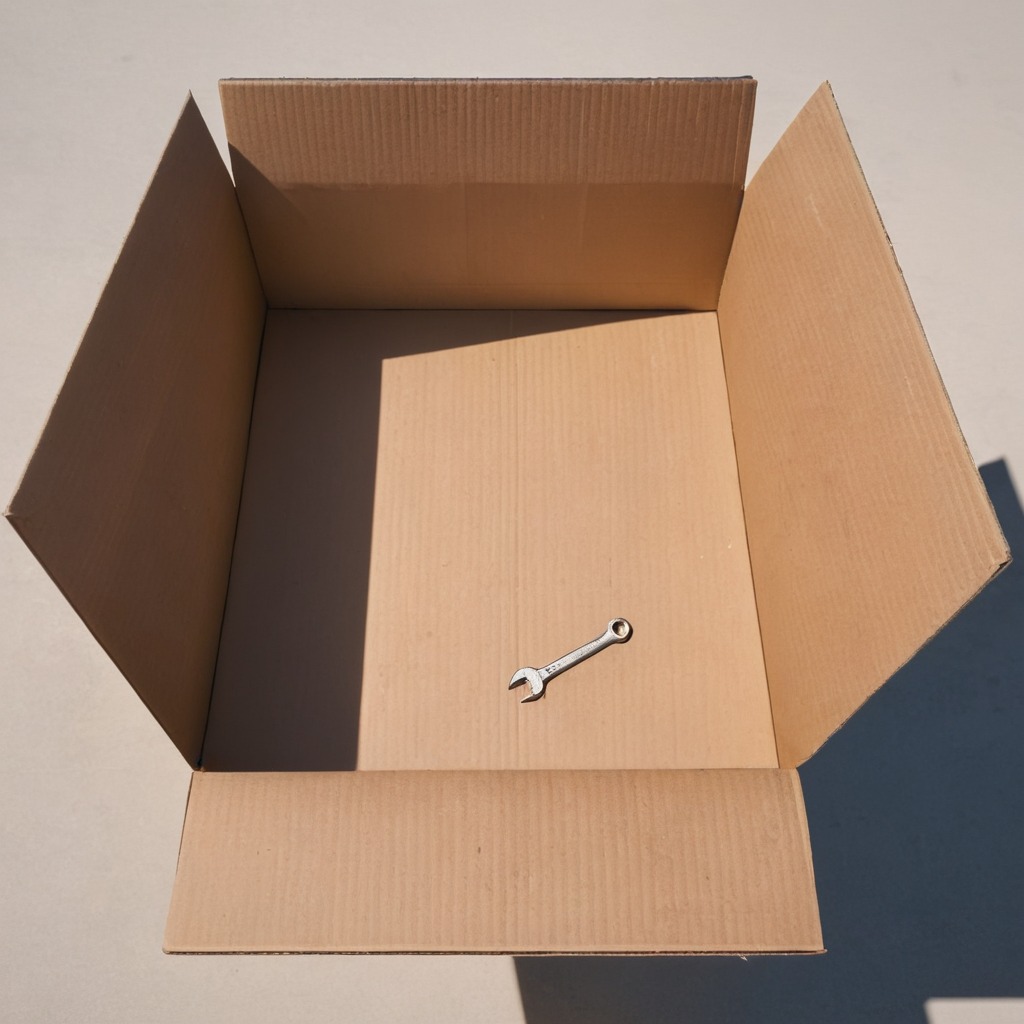
An wrench lies on the cardboard box surface in an outdoor workshop during daytime bright natural light soft shadows slightly creased but